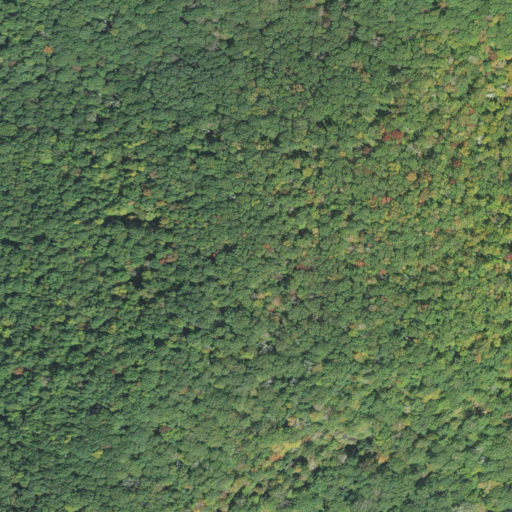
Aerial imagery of mountain in North Carolina named Rocky Knob containing deciduous forest and open development